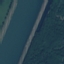
Land use / land cover: River